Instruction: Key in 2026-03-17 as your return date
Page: home
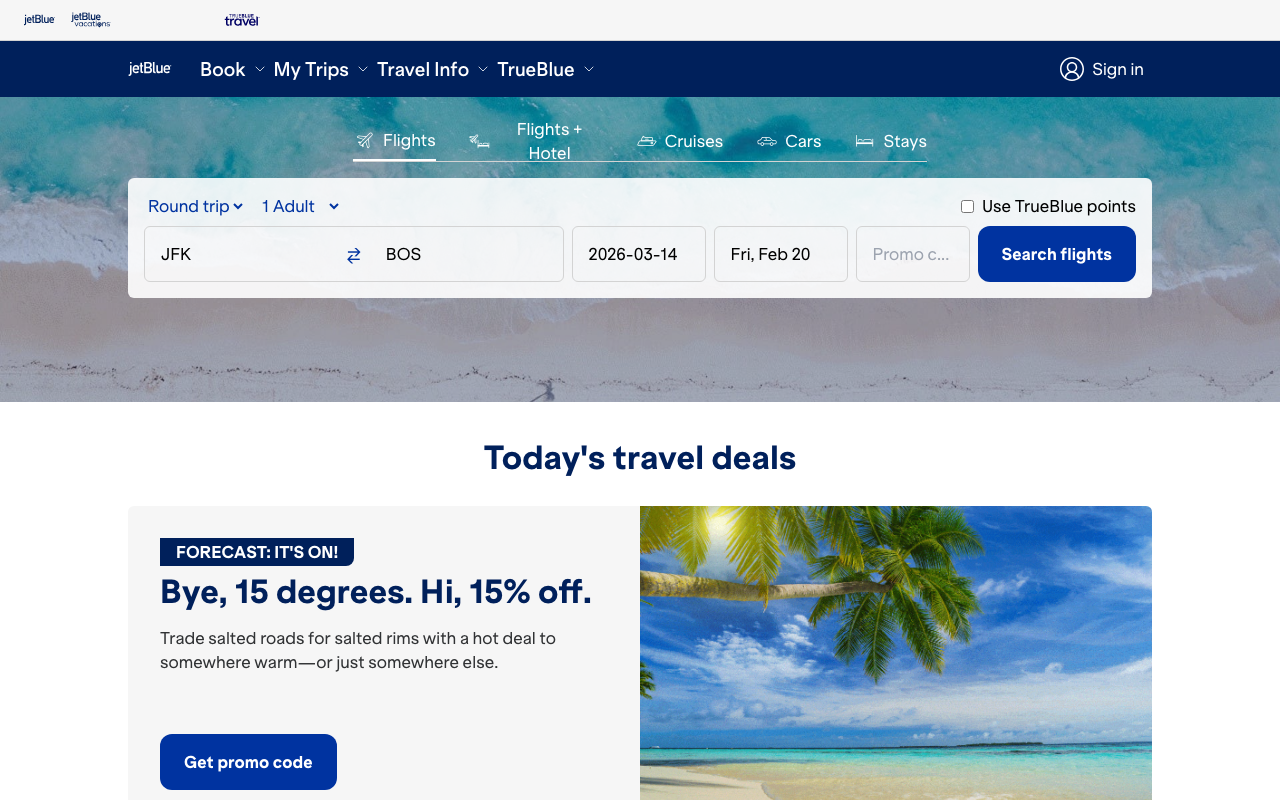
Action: type